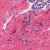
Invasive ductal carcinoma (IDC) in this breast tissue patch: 0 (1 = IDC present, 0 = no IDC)